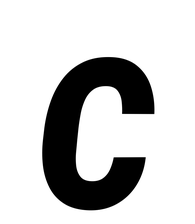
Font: Roboto-Italic_Condensed_SemiBold_Italic